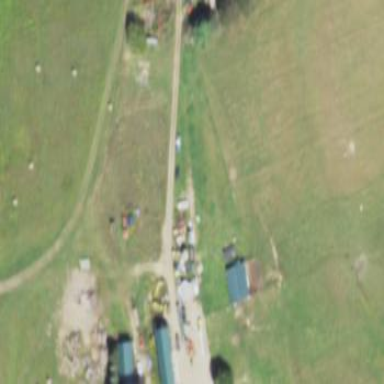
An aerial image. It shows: Farmyard area.